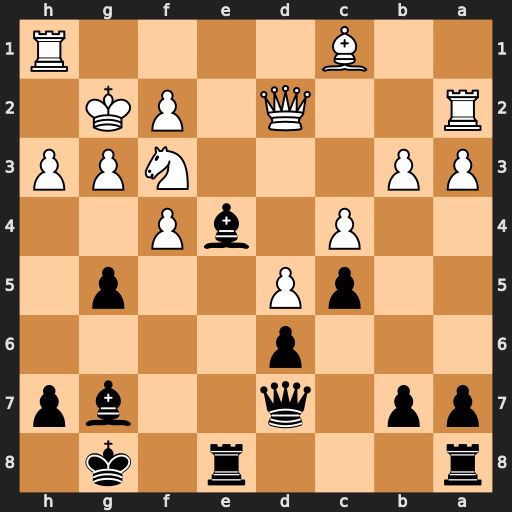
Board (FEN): r3r1k1/pp1q2bp/3p4/2pP2p1/2P1bP2/PP3NPP/R2Q1PK1/2B4R
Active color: b
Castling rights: -
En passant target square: -
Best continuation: h5 fxg5 Rf8